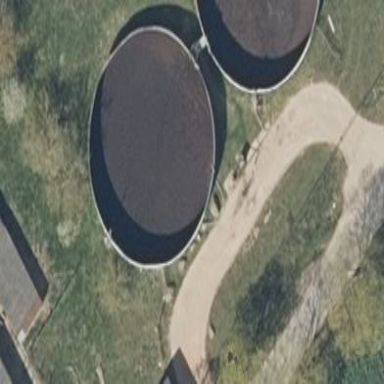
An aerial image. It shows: Slurry tank building.